Interaction volume radius: 5 \u00c5
Interaction volume height: 15 \u00c5
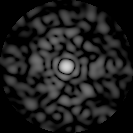
Disorder parameter: 0.8678